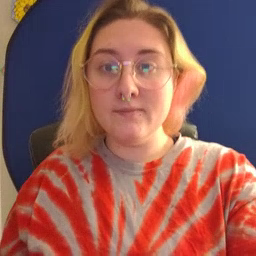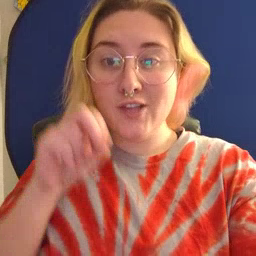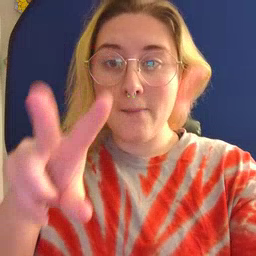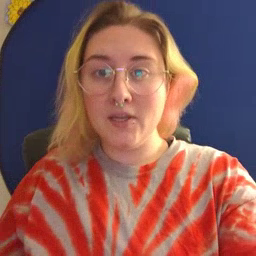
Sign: jump